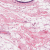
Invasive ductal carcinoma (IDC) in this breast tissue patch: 0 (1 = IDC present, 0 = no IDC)